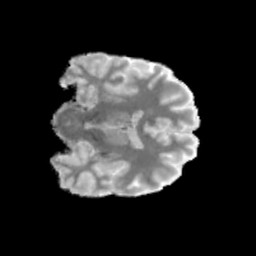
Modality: MD
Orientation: coronal
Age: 37
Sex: male
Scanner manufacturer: siemens
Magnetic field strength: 3 T
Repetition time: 3.23 s
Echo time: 0.0892 s